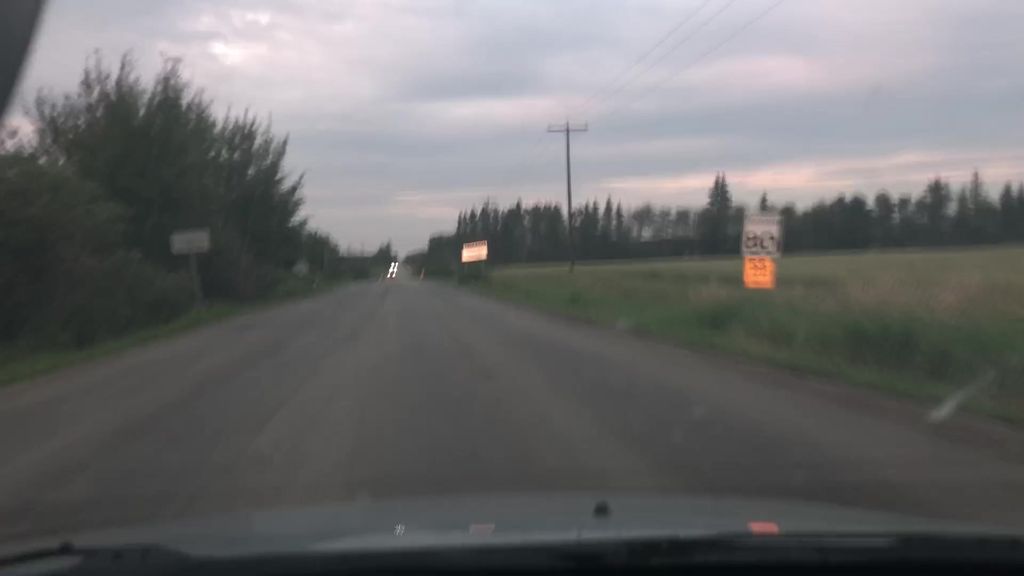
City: edmonton